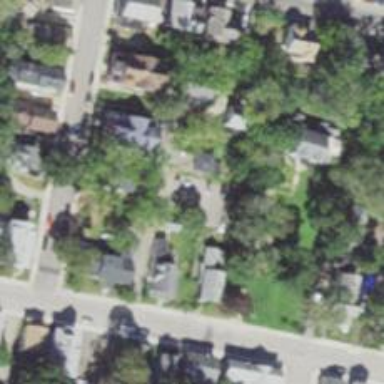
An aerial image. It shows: Residential driveway designated as service road.